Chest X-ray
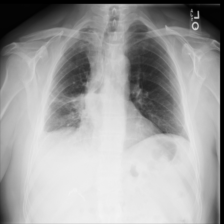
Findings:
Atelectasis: positive
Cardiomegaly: negative
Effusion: negative
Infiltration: negative
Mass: positive
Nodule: negative
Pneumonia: negative
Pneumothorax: negative
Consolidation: negative
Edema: negative
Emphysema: negative
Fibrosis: negative
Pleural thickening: positive
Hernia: negative